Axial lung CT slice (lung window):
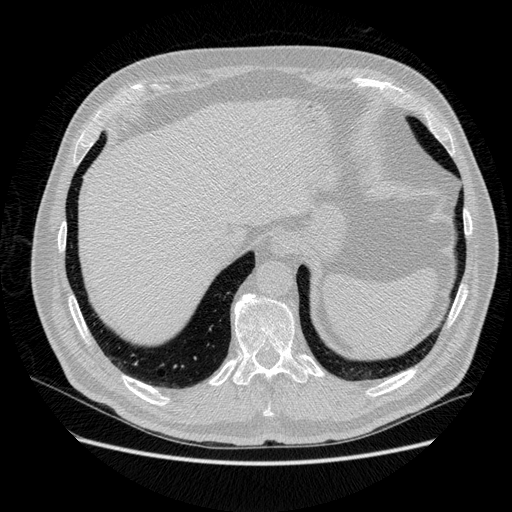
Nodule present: yes
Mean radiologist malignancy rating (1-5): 1